Interaction volume radius: 5 \u00c5
Interaction volume height: 10 \u00c5
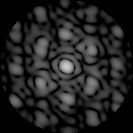
Disorder parameter: 0.495